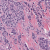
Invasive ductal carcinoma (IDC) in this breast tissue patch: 1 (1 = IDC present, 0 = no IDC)